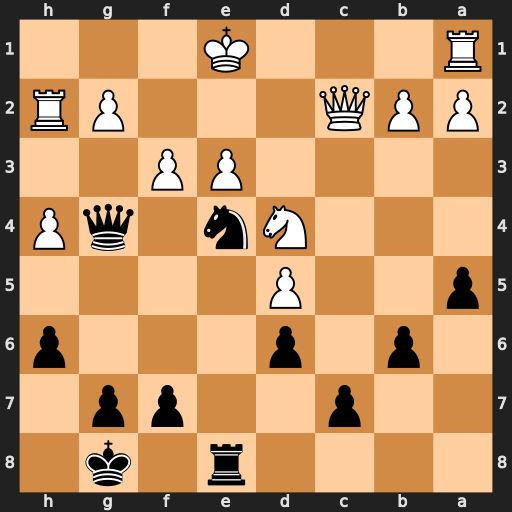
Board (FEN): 4r1k1/2p2pp1/1p1p3p/p2P4/3Nn1qP/4PP2/PPQ3PR/R3K3
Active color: b
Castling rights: Q
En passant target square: -
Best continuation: Qg3+ Kf1 Qxh2